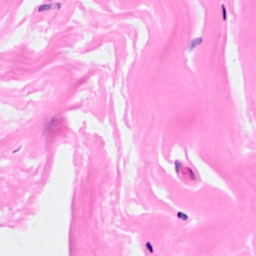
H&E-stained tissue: Breast